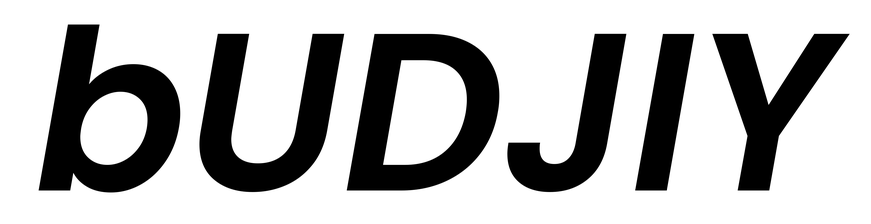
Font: Poppins-SemiBoldItalic